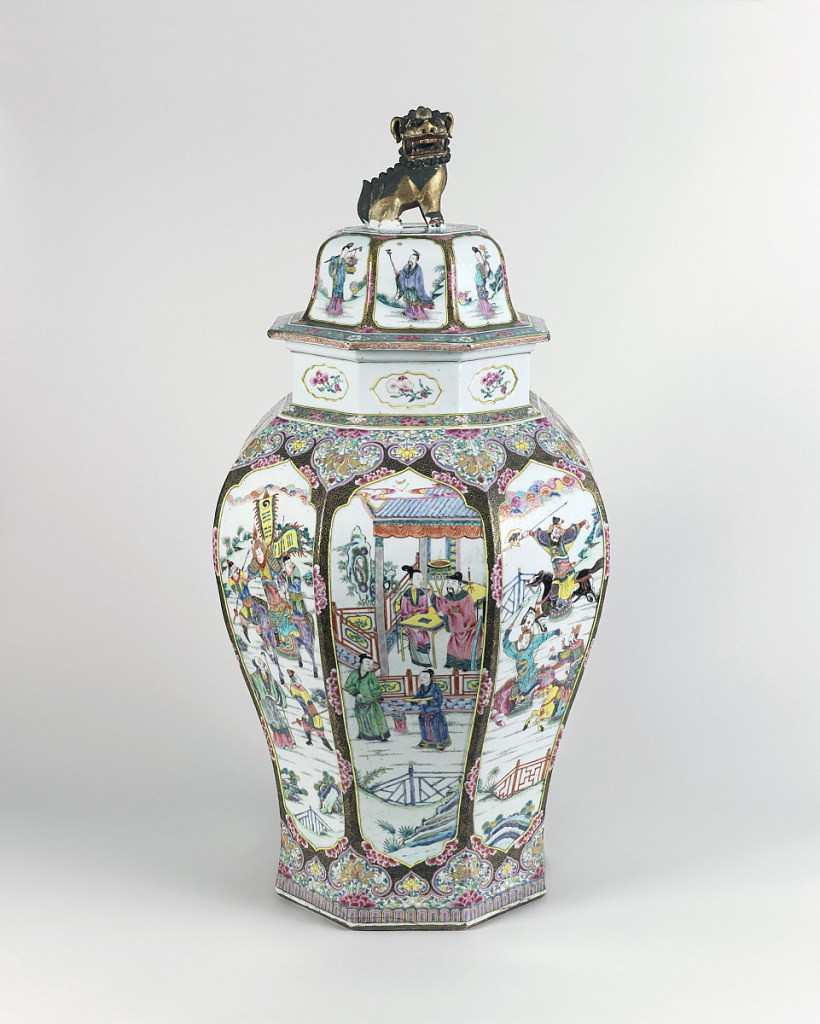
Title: Jar and lid
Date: late 19th century
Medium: Porcelain, bronze
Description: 1926-22-181-a,b: Octagonal jar and lid decorated with a fight scene...;     1926-22-181-c,d: A jar and lid decorated with a fight scene in enam...